Chest X-ray. View position: AP
Patient age: 24
Patient sex: M
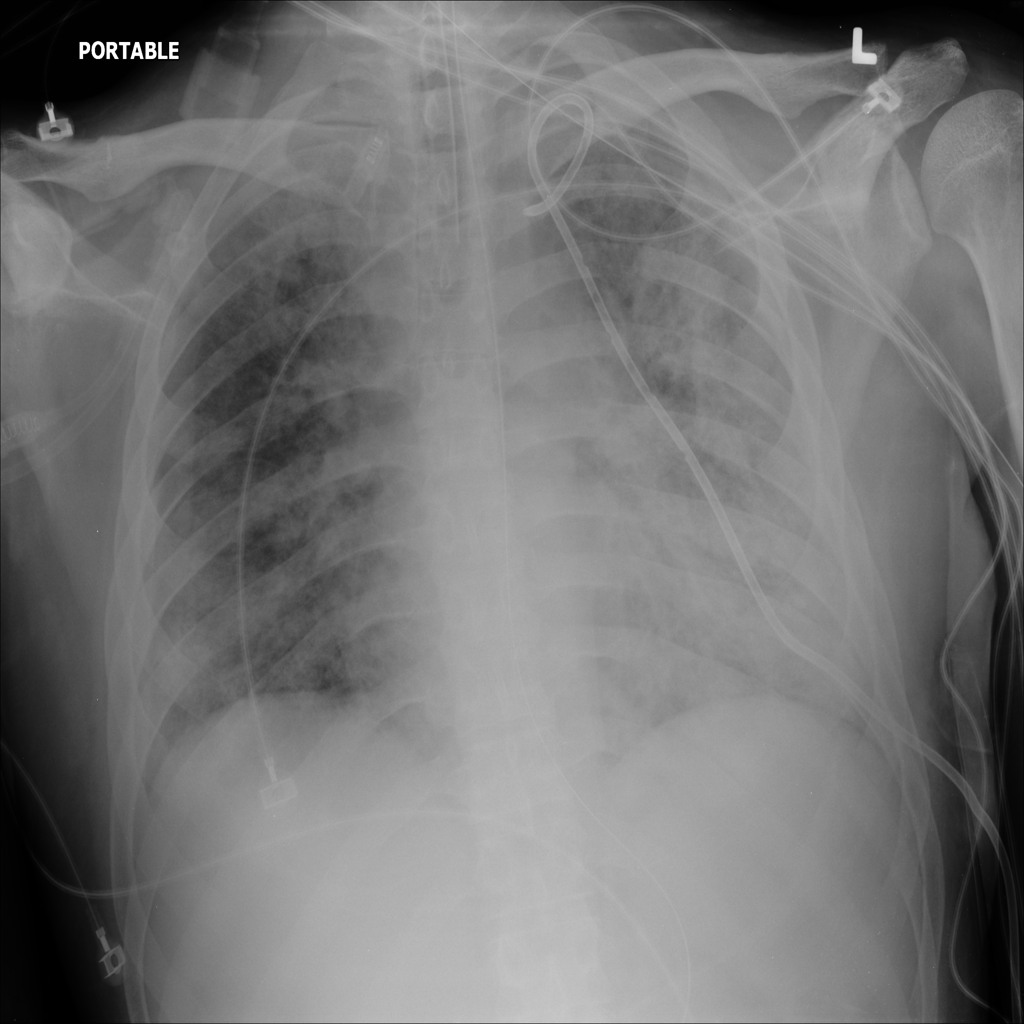
Finding: Pneumothorax